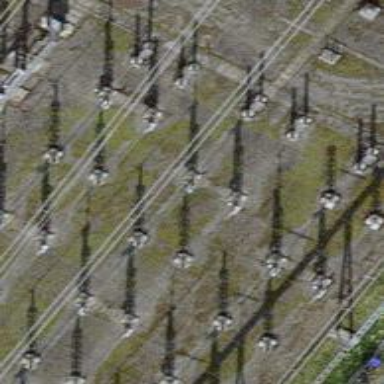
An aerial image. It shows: Switch used for power control.